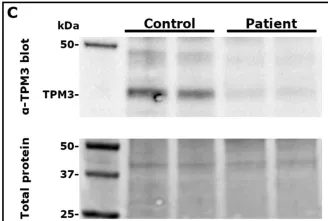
(C) Western blot showing low expression of TPM3 in myoblasts from the patient.
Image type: pathology (immunostaining)